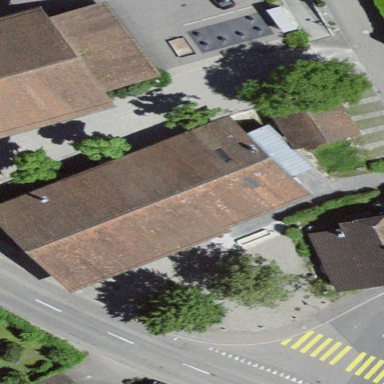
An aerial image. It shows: Building with gabled roof made of roof tiles.